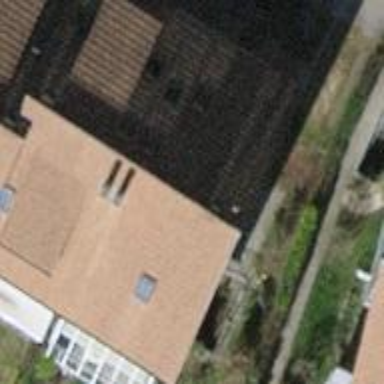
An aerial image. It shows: Terrace building.